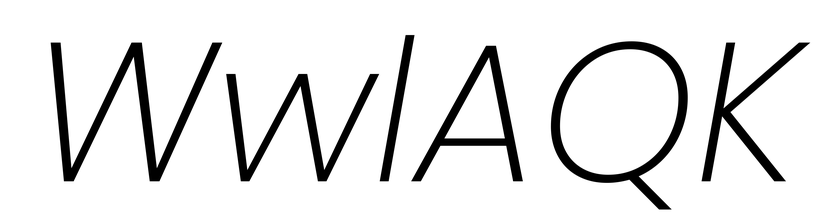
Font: Poppins-ExtraLightItalic